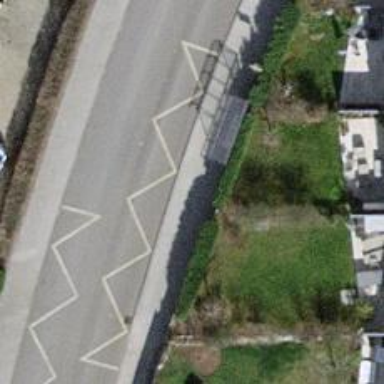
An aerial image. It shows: Sidewalk with asphalt surface leading to public transport platform. The platform includes shelter.